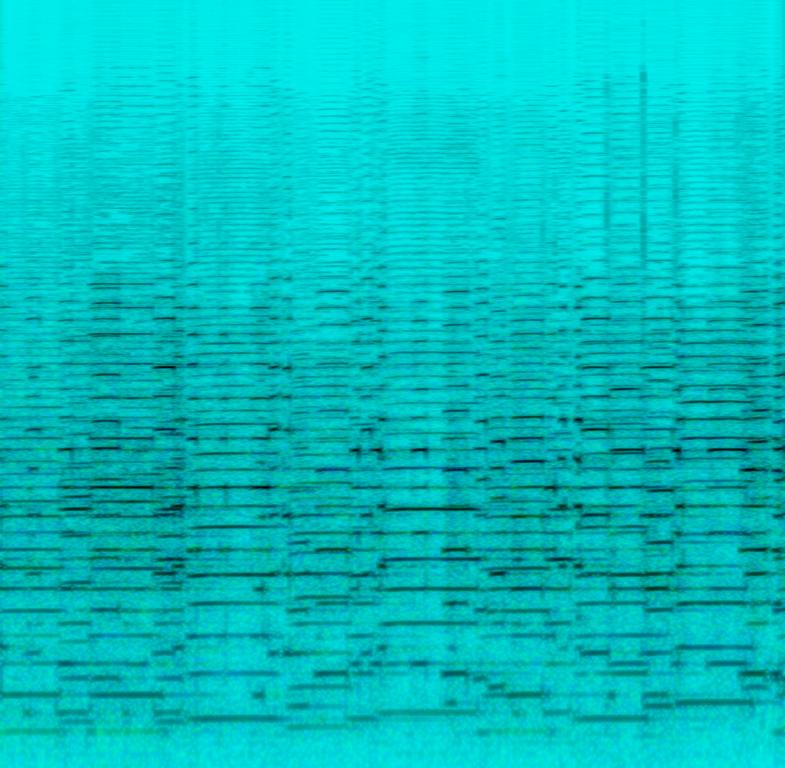
The low quality recording features an accordion melody with some plastic tapping keys along the way. It sounds soulful and passionate and the recording is noisy.